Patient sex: M
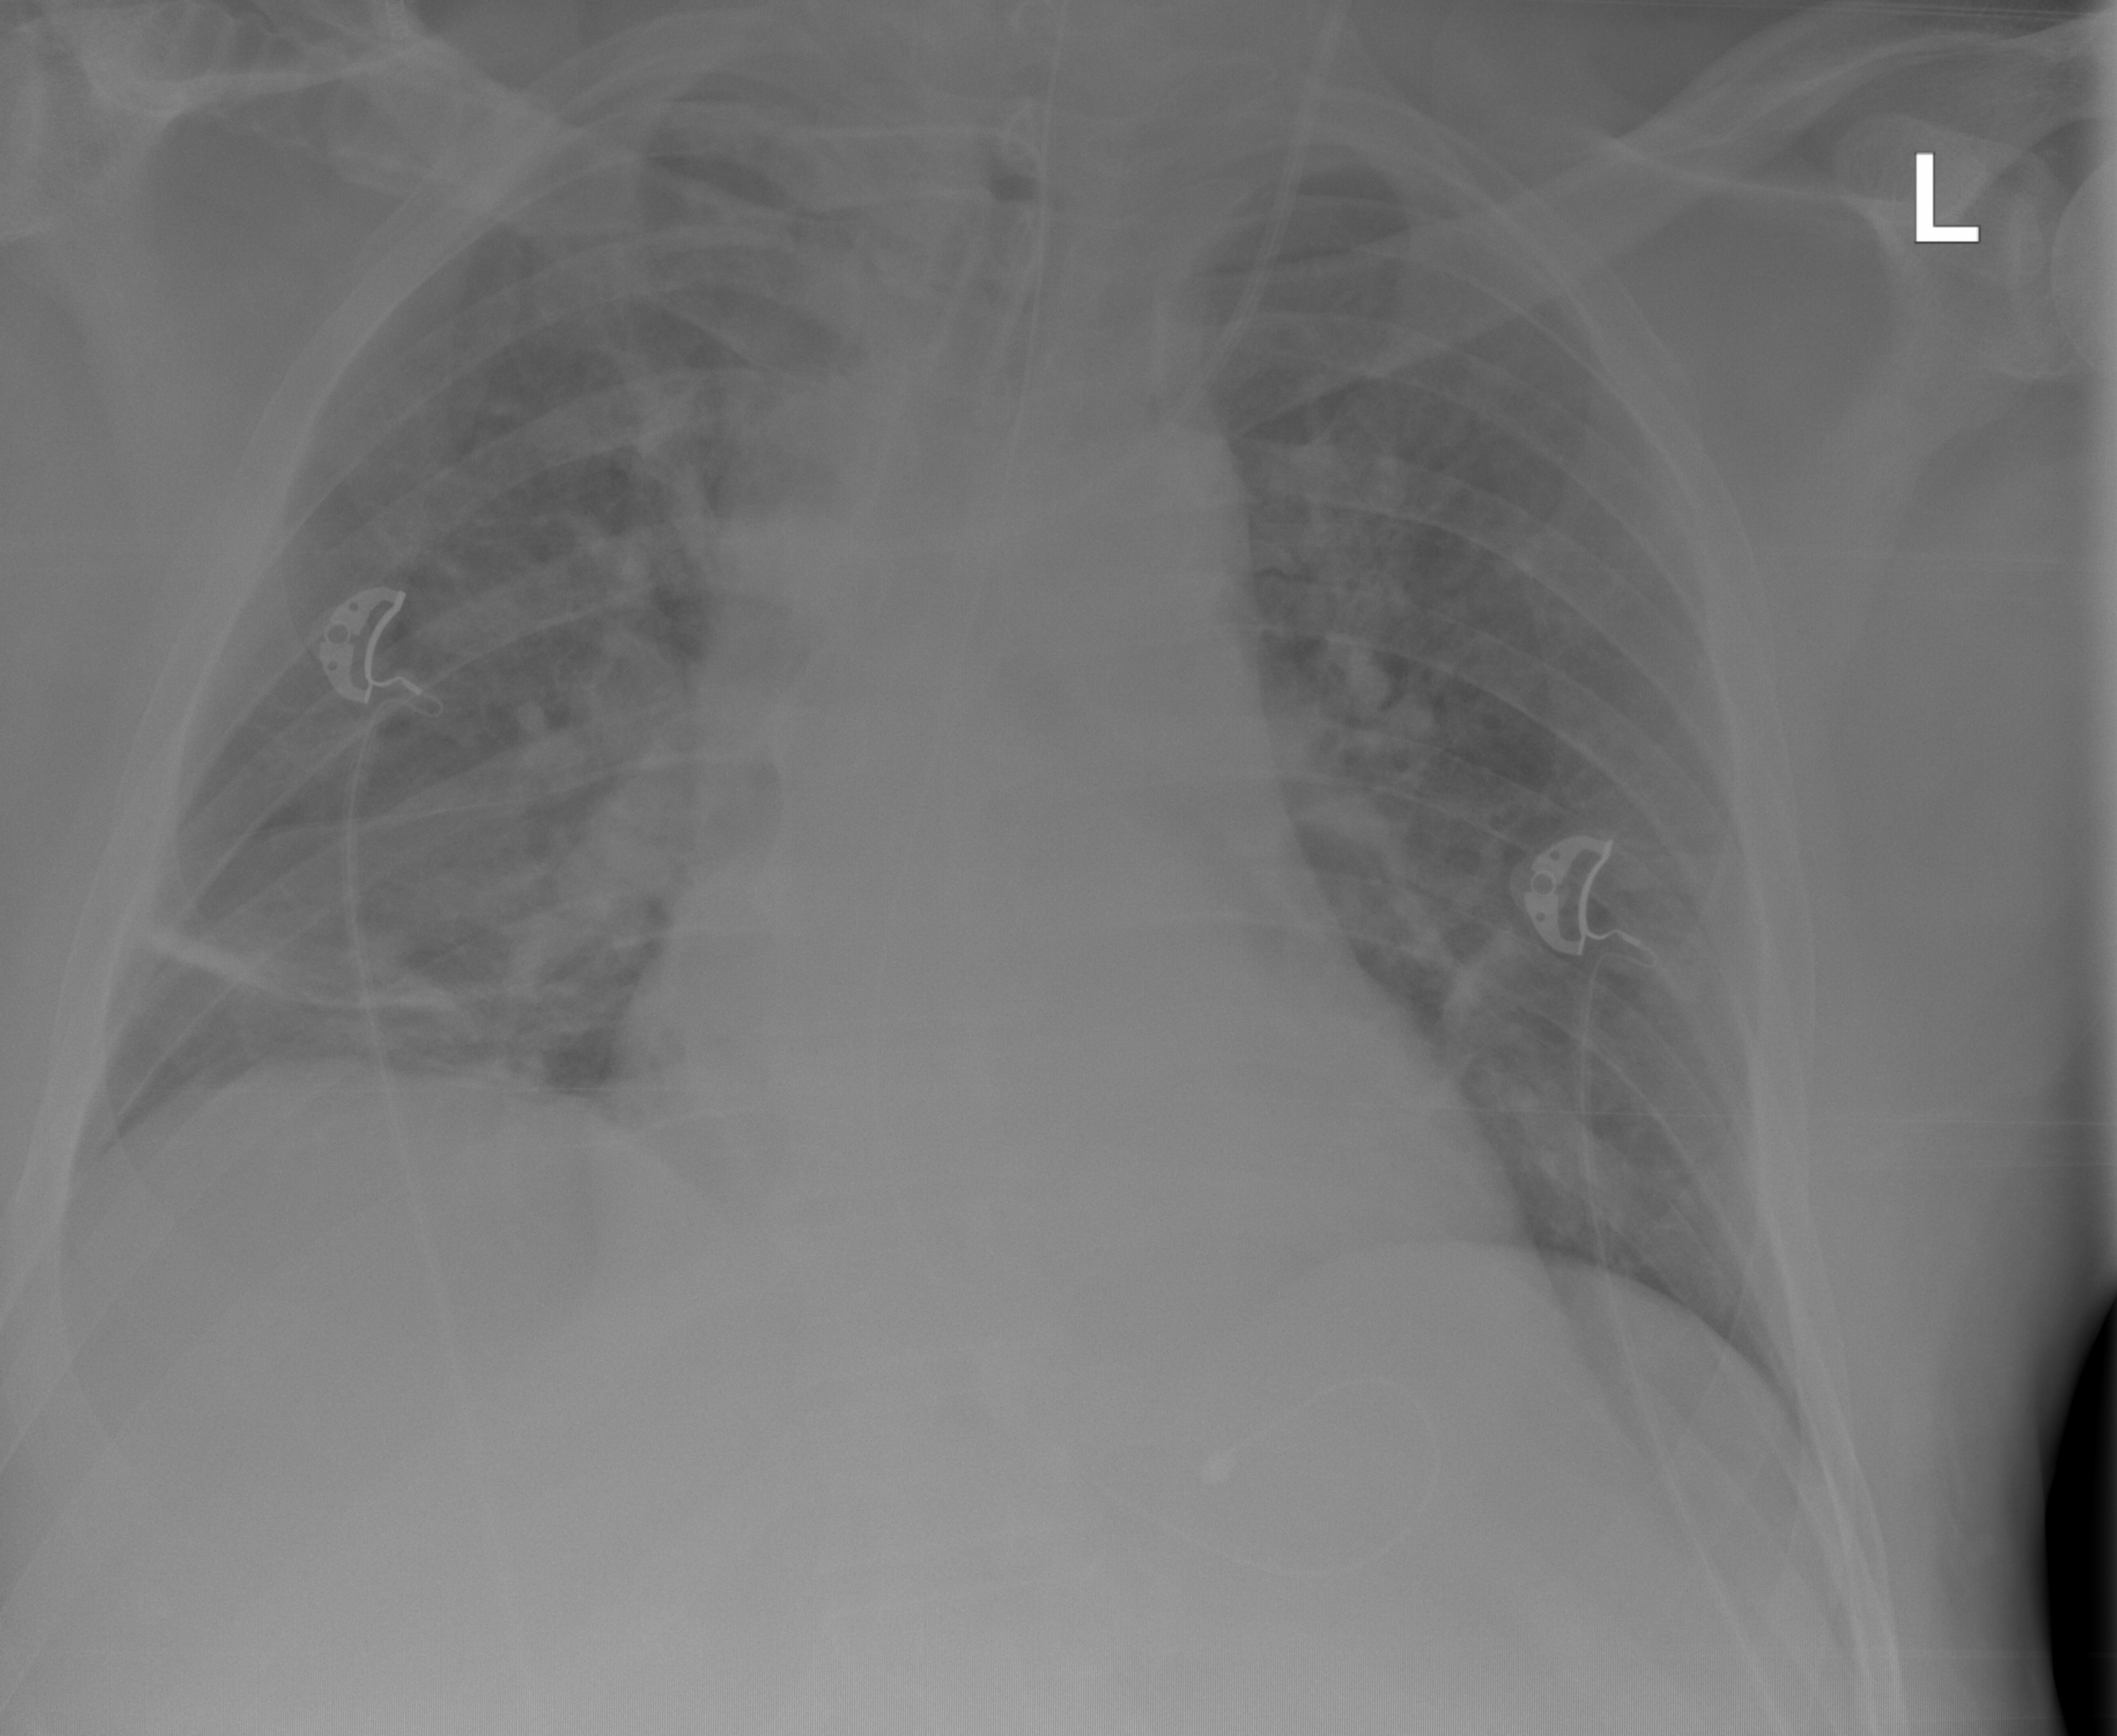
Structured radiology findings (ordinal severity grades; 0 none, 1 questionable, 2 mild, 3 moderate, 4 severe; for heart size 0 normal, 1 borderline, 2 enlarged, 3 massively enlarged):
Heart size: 2
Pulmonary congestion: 1
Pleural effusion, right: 0
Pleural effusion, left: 0
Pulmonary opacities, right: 0
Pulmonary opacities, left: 0
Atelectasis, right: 2
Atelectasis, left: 0